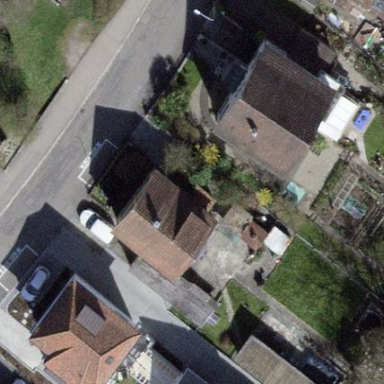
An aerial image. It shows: Building with tiled roof.